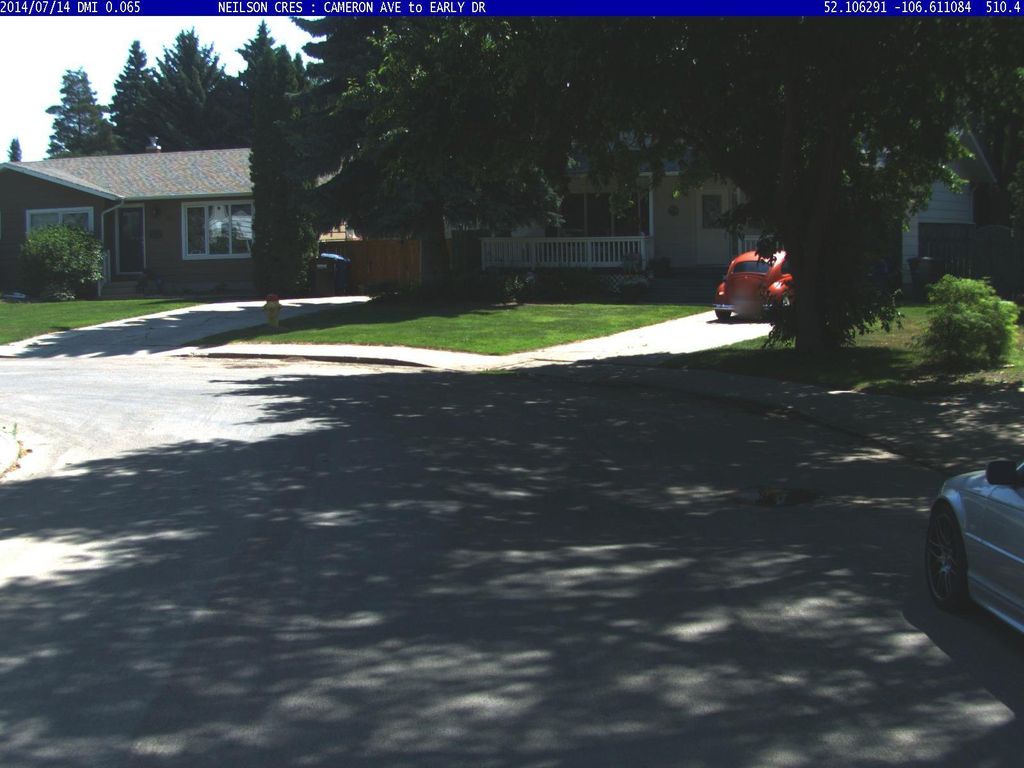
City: saskatoon